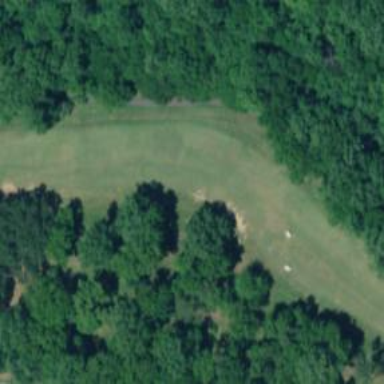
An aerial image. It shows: Golf hole.